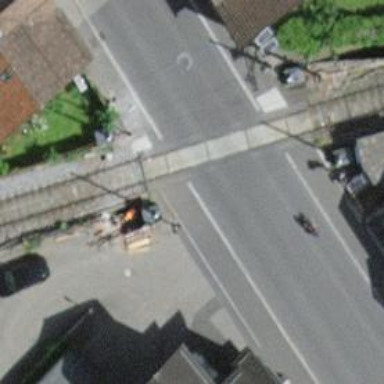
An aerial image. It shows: Full barrier at railway crossing.